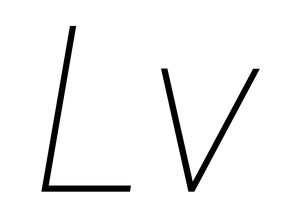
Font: Roboto-Italic_Thin_Italic